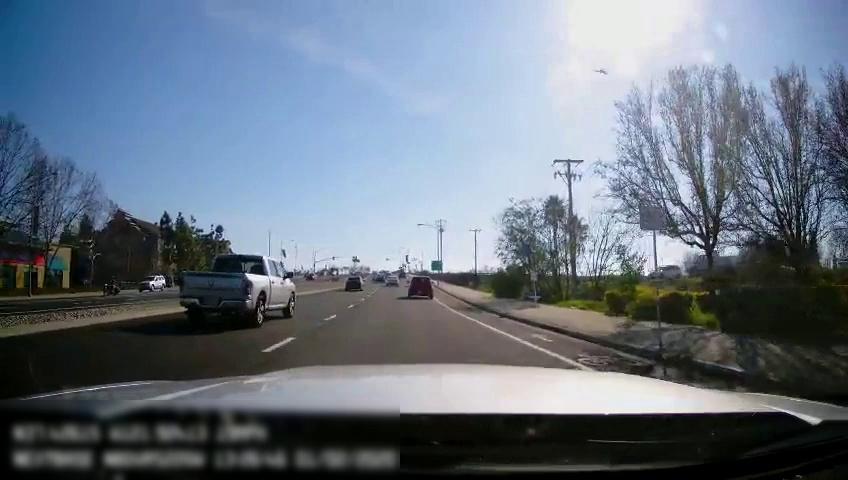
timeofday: Day
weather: Sunny
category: Drivable Space
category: Drivable Space
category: Vehicles | Car
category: Vehicles | Car
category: Vehicles | Car
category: Vehicles | Car
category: Vehicles | Car
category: Vehicles | SUV
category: Vehicles | Truck
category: Lanes | Alternate Lane
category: Lanes | Current Lane
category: Lanes | Opposite Lane
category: Lanes | Opposite Lane
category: Traffic | Signs